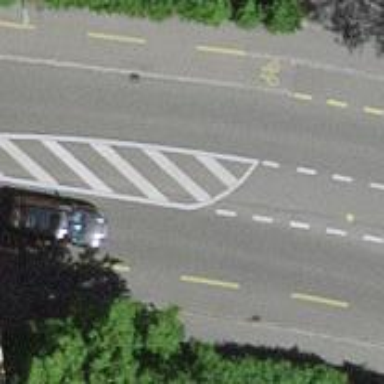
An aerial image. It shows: Secondary road with asphalt surface and dedicated cycle lane.